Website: lowes
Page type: delivery-shipping
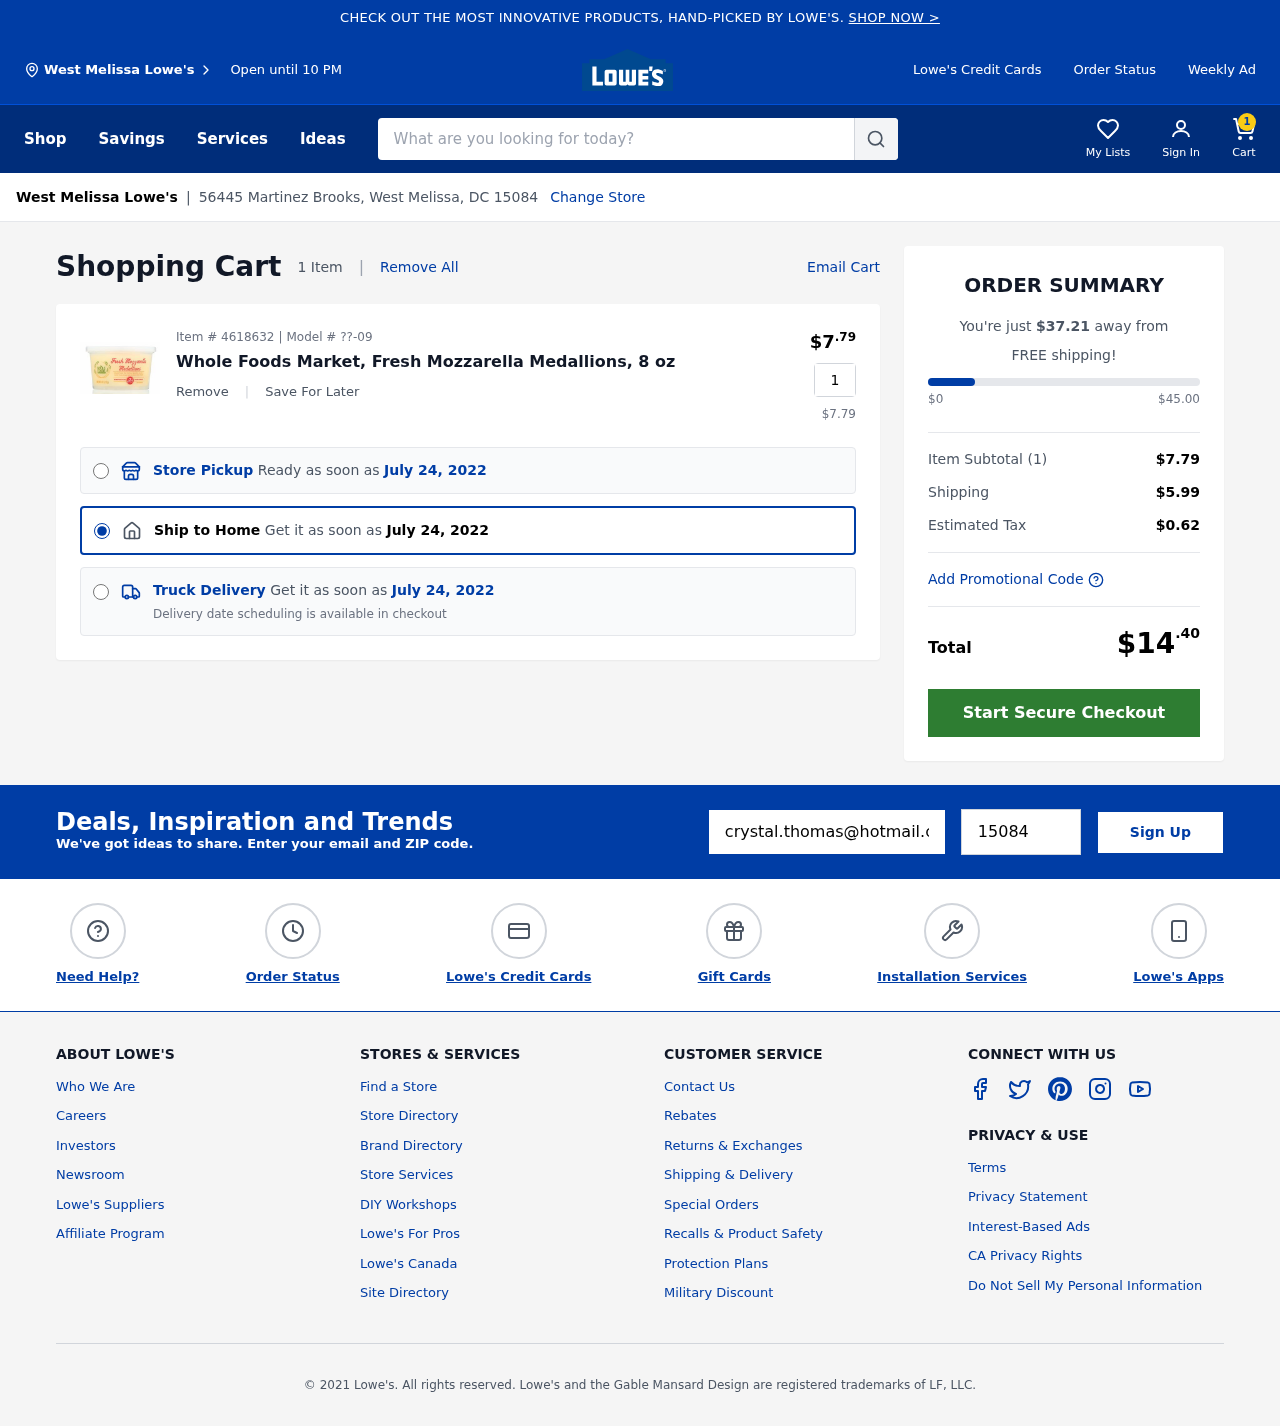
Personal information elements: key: PII_CITY
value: West Melissa
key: PII_EMAIL
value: crystal.thomas@hotmail.com
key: PII_POSTCODE
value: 15084
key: PII_STREET
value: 56445 Martinez Brooks
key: PII_CITY2
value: West Melissa
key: PII_CITY_STATE_ZIP
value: West Melissa, DC 15084
Product elements: key: PRODUCT1_NAME
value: Whole Foods Market, Fresh Mozzarella Medallions, 8 oz
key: PRODUCT1_PRICE
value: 7.79
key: PRODUCT1_QUANTITY
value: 1
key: PRODUCT1_MODEL
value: ??-09
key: PRODUCT1_PRICE2
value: $7.79
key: PRODUCT1_ITEM_NUMBER
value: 4618632
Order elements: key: ORDER_NUM_ITEMS
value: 1
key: ORDER_DELIVERY_DATE
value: July 24, 2022
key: ORDER_DELIVERY_DATE2
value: July 24, 2022
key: ORDER_DELIVERY_DATE3
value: July 24, 2022
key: AMOUNT_TO_FREE_SHIPPING
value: $37.21
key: ORDER_SUBTOTAL
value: $7.79
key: ORDER_SHIPPING_COST
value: $5.99
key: ORDER_TAX
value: $0.62
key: ORDER_TOTAL
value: $14.40
Search elements: key: HEADER_SEARCH
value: What are you looking for today?